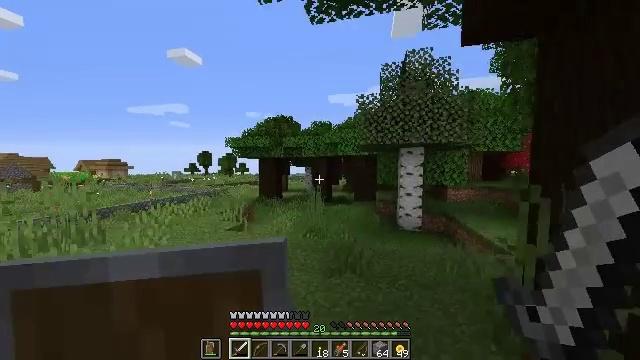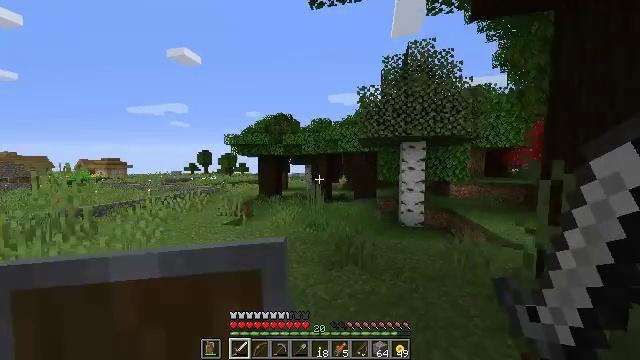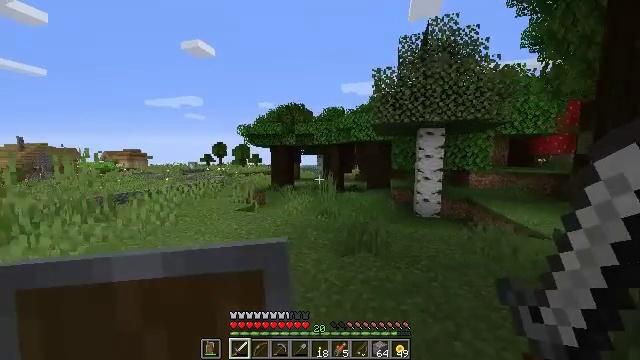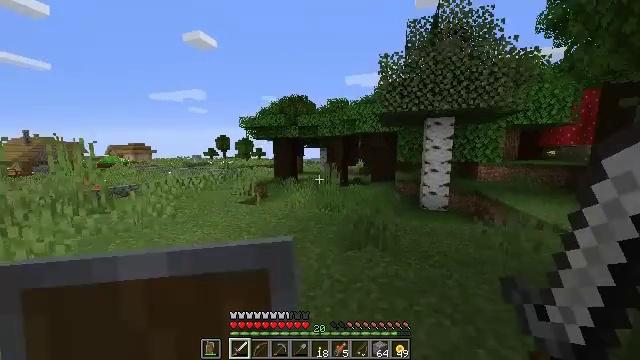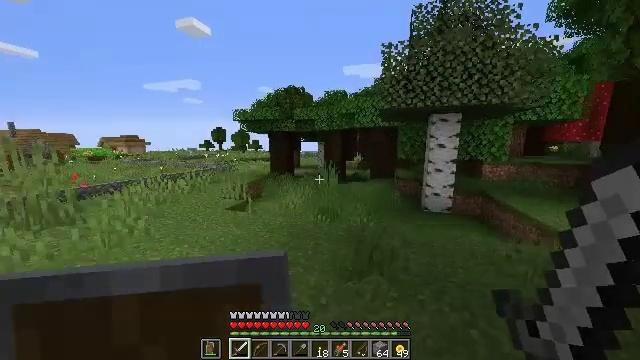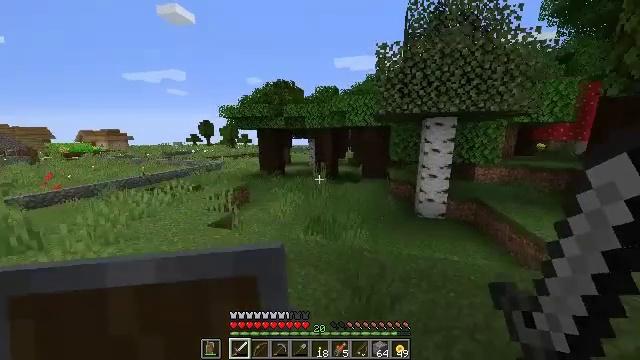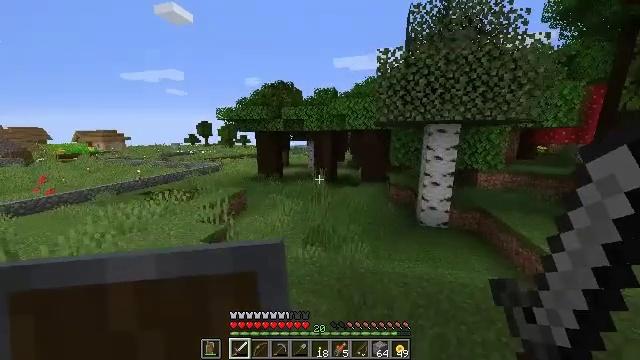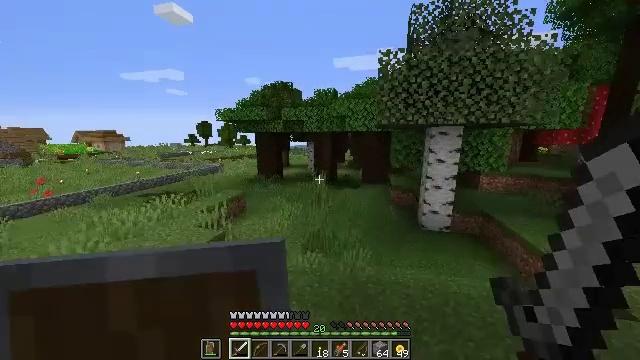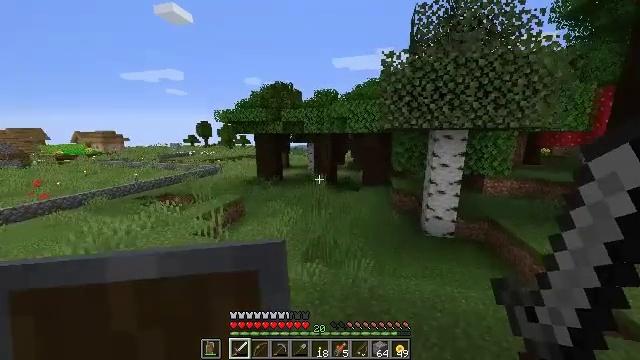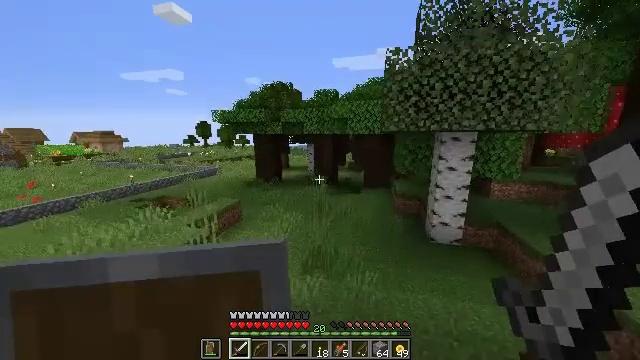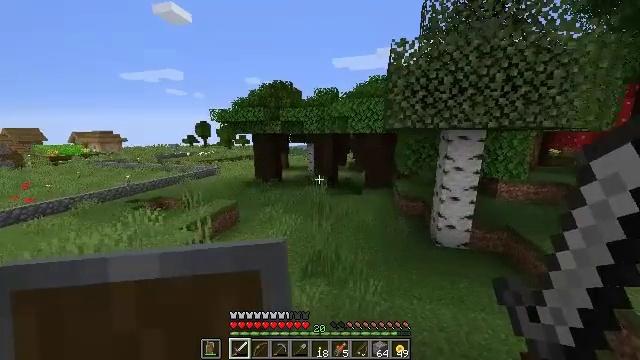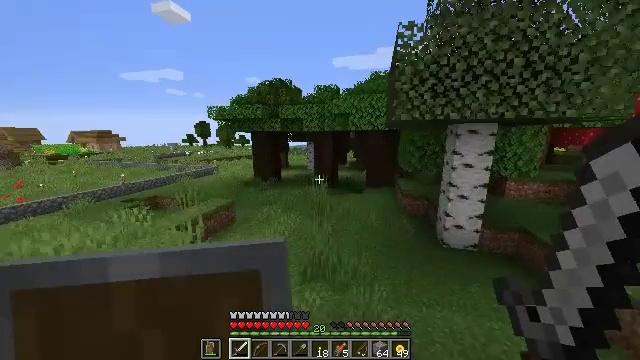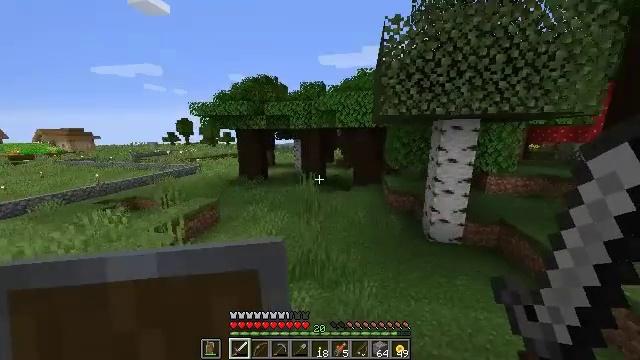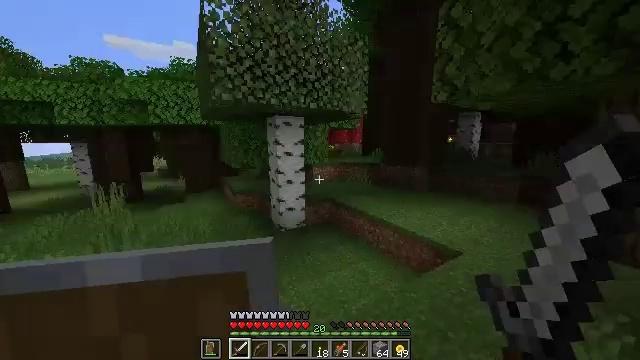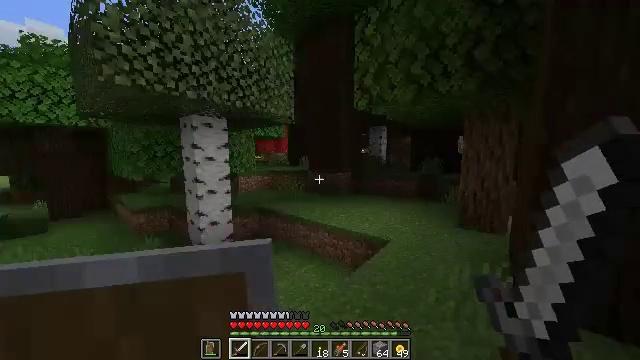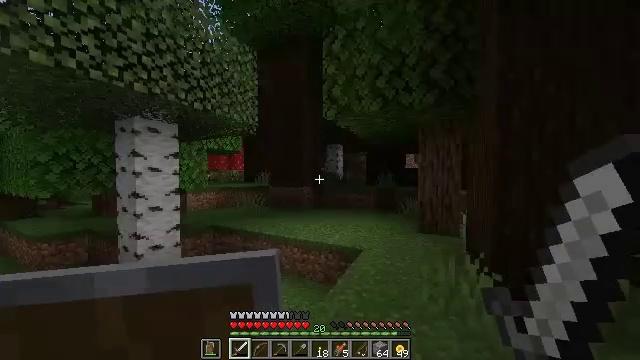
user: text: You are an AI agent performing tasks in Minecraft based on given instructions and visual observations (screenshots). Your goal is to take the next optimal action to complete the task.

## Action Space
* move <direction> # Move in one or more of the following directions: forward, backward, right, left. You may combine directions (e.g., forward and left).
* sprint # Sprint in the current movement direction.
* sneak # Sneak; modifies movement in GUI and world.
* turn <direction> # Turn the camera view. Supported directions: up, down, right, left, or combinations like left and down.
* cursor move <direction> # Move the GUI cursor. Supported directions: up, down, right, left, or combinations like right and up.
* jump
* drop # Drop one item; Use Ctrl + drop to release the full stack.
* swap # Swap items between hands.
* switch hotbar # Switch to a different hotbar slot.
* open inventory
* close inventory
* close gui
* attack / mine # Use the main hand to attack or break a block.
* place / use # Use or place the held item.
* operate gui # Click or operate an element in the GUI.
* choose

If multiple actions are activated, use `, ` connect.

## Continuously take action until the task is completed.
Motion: motion action
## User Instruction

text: Pick the peony from the grass.
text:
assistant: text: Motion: move forward
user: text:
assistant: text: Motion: move forward, turn left and down
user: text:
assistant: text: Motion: move forward, turn down
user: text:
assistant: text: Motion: move forward, turn down, jump
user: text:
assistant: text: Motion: move forward, turn right and down, jump
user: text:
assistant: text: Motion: move forward, jump
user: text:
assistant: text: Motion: move forward
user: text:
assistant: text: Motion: move forward
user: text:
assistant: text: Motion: move forward
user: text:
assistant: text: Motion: move forward
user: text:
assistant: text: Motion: move forward
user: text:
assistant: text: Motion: move forward, turn right
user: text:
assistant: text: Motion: move forward, turn right and up
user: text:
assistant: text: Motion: move forward and move left, turn right and up
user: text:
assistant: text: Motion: move forward and move left, turn right and up
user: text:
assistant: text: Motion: move back and move left
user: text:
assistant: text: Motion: move back and move left
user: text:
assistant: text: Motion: move back and move left
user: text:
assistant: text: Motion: move back and move left
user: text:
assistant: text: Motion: move back
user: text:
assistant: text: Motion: no_op
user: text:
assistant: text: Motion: no_op
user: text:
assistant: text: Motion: no_op
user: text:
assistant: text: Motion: no_op
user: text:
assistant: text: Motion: turn left and down
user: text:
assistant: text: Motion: turn left and down
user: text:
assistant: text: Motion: turn left and down
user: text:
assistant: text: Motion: turn left and down
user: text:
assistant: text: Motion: move forward
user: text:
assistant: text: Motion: move forward